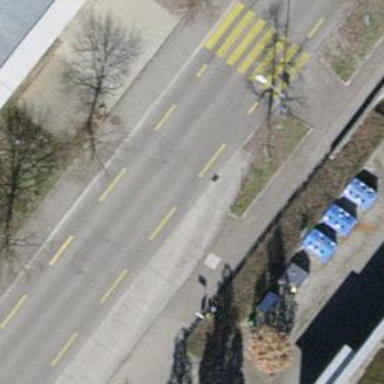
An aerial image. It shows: Platform for public transport. The platform is located by the road.